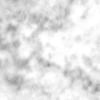
Label: no_change